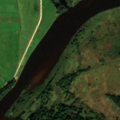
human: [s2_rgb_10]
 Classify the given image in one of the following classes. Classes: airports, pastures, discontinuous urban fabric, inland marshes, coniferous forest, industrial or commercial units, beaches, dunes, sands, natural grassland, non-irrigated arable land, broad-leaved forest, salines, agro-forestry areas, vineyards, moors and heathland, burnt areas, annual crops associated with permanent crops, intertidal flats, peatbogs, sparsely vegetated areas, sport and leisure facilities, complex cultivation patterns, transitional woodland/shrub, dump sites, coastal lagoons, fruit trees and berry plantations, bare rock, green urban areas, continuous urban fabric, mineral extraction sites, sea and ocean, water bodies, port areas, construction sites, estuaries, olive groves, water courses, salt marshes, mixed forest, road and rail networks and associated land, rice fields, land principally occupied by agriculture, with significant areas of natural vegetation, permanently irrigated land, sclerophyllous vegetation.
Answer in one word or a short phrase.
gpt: pastures, broad-leaved forest, natural grassland, transitional woodland/shrub, inland marshes, water courses